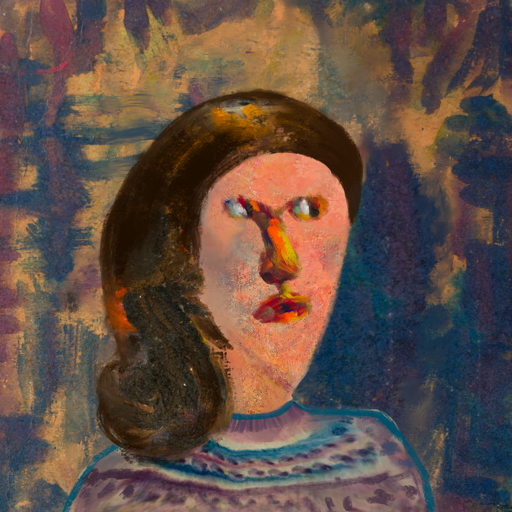
Background: InTheSun, Head And Neck Side: Irani, Face Side: An_Impression, Bust: HillGirl, Hair Side: Gypsy_Queen, Head Accessory: Blank, Second Necklace: Blank, Necklace: Blank, Baby: Blank